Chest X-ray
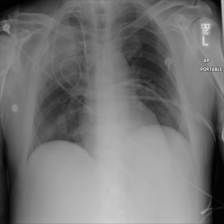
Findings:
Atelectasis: negative
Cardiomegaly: negative
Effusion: negative
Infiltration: positive
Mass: positive
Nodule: negative
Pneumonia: negative
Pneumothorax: negative
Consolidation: positive
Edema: negative
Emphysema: negative
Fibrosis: negative
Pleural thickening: negative
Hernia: negative